Interaction volume radius: 10 \u00c5
Interaction volume height: 15 \u00c5
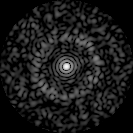
Disorder parameter: 0.8157